Field crop: tomato
Growth stage: 1
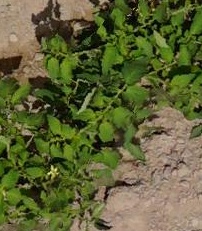
Species: tomato